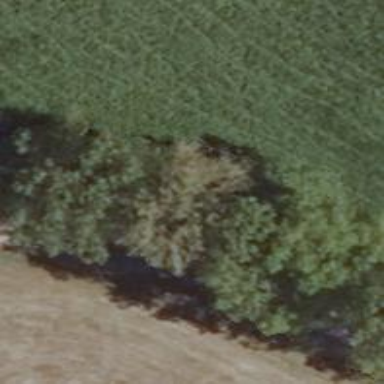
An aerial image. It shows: Row of trees in natural setting.